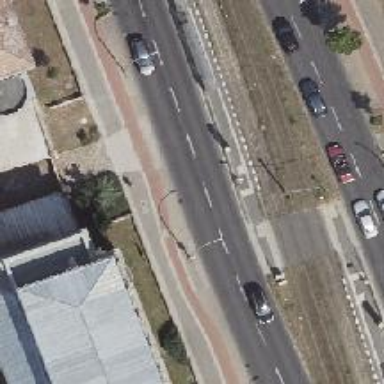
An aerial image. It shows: Footway.